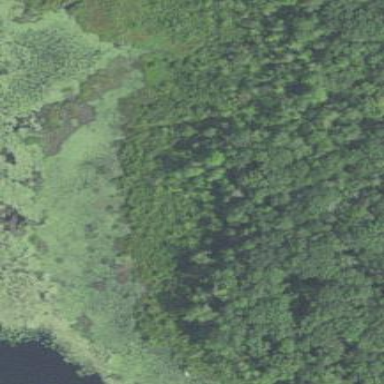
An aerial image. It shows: Marsh wetland.